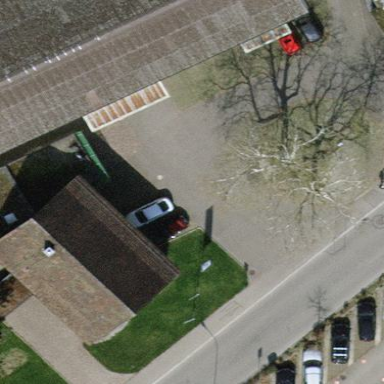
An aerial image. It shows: Gabled roof apartments building.